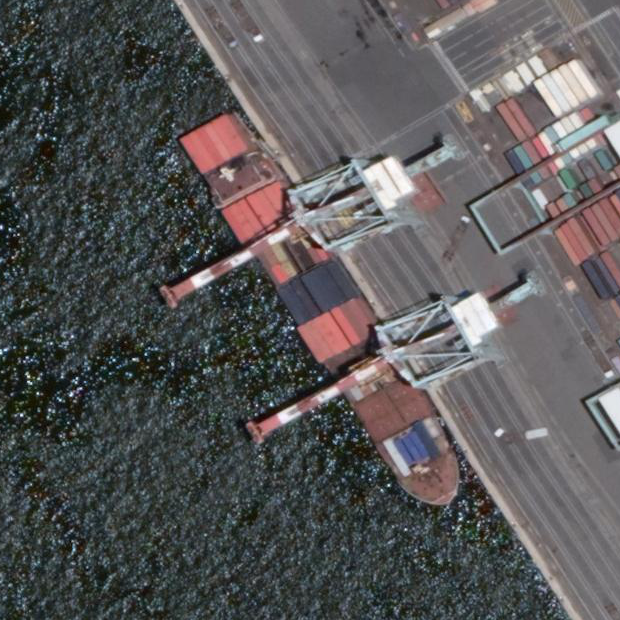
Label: civil